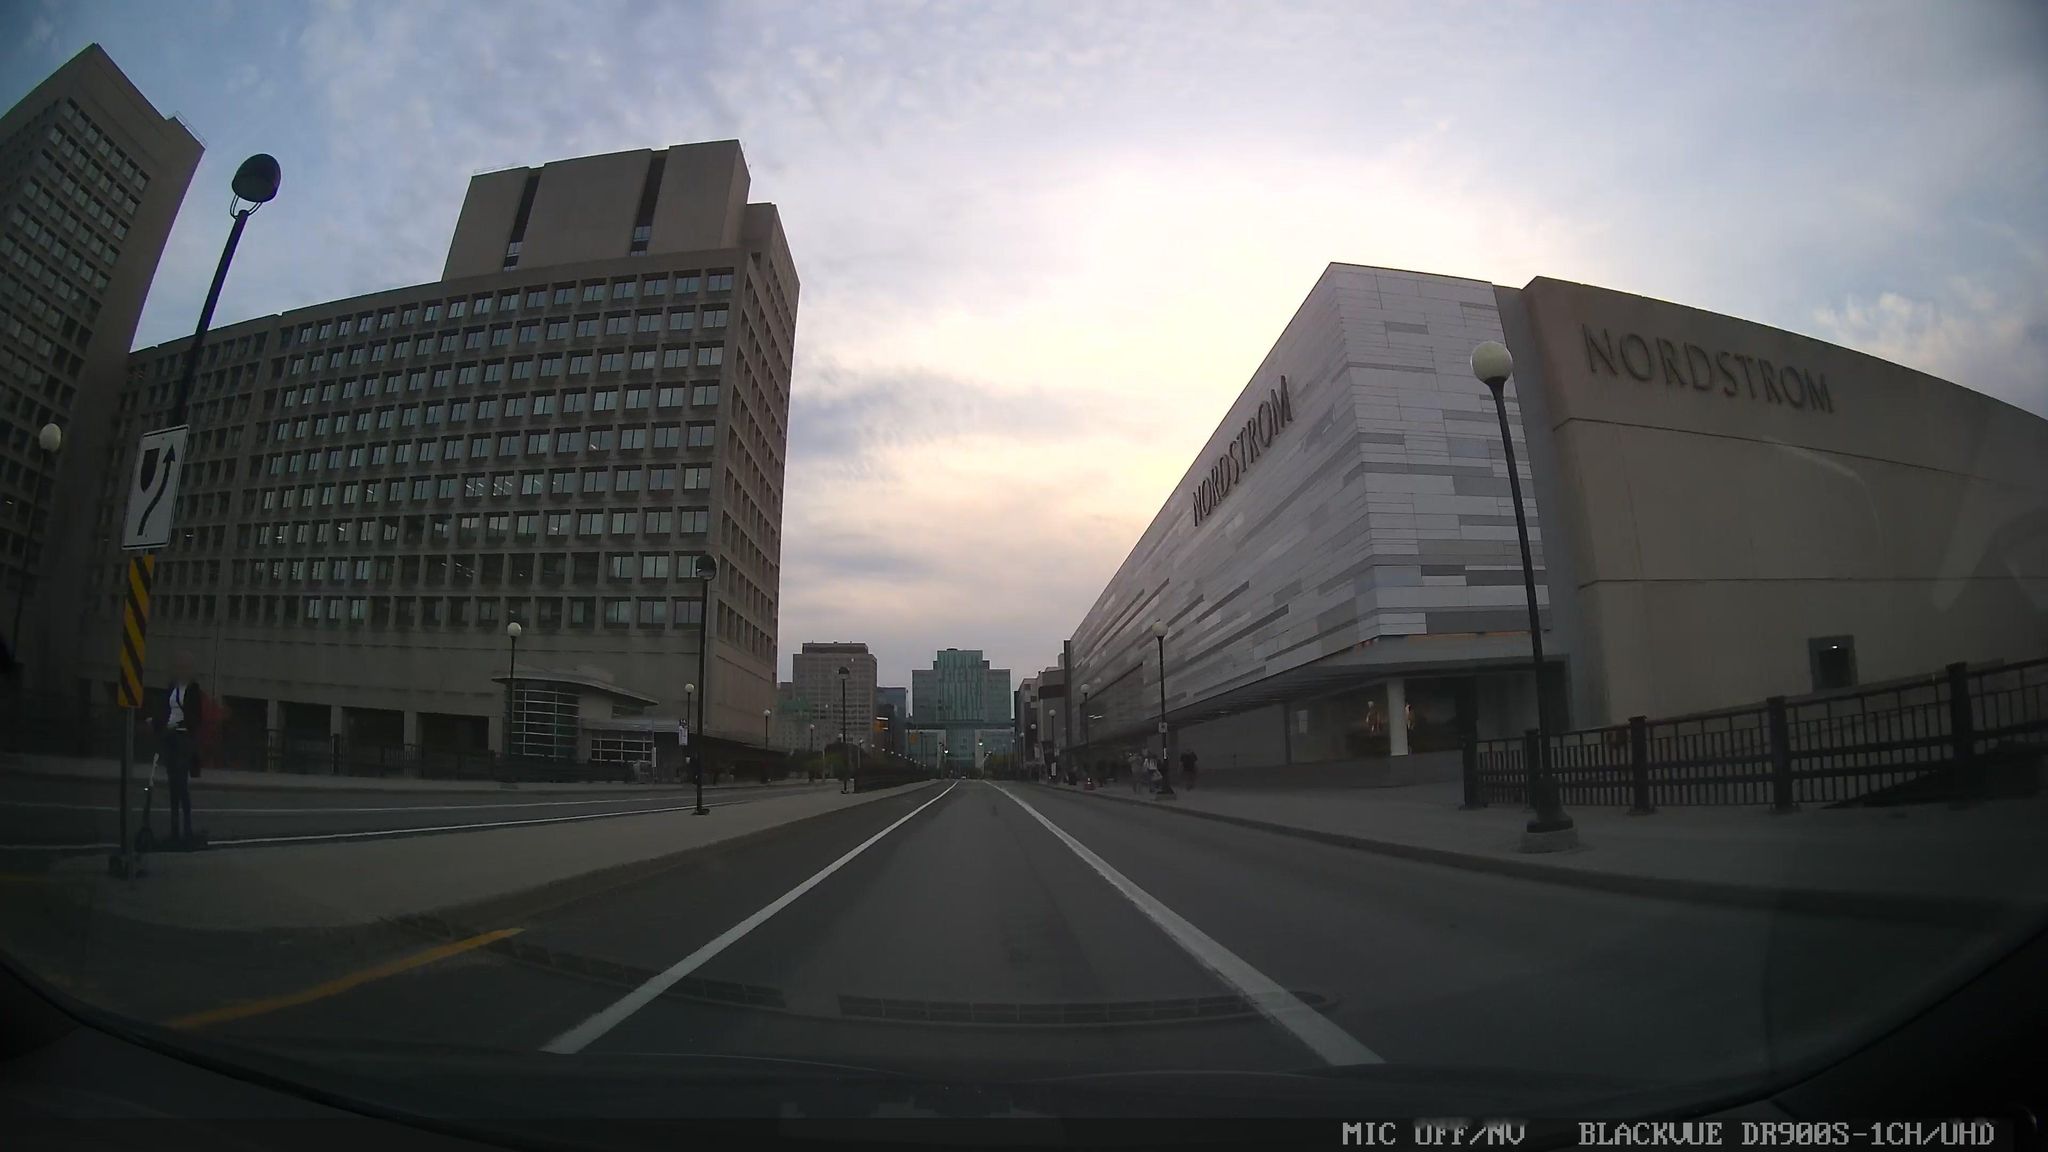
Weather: clear
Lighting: dusk/dawn
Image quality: good
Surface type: driving surface
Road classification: secondary
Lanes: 2
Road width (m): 3
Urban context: urban centre
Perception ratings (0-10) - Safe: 1.79, Lively: 2.97, Beautiful: 2.64, Boring: 6.57, Depressing: 7.12, Wealthy: 6.43